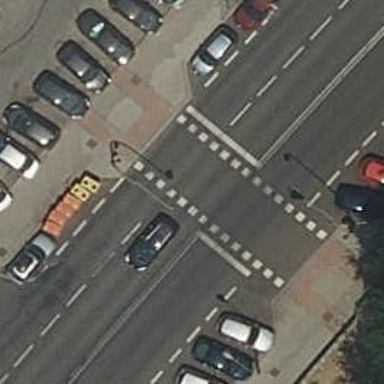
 there are traffic signals and zebra crossing."